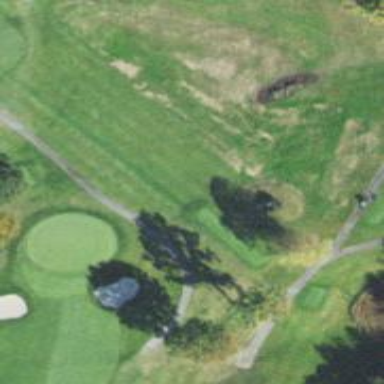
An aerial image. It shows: Golf cartpath that is also road path.